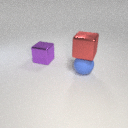
large purple metal cube to the left of large blue rubber sphere